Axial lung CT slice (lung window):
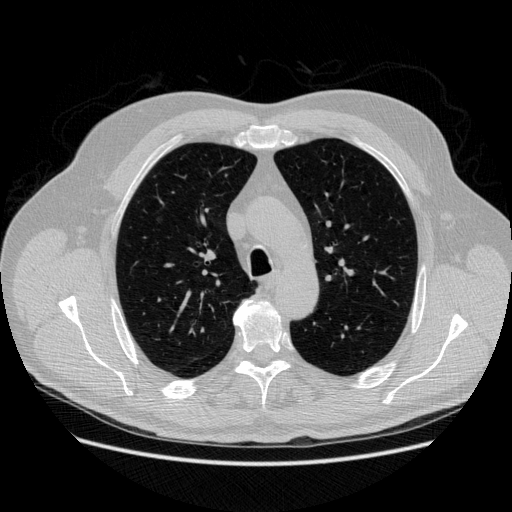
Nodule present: yes
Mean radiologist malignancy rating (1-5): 3